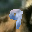
Label: 9